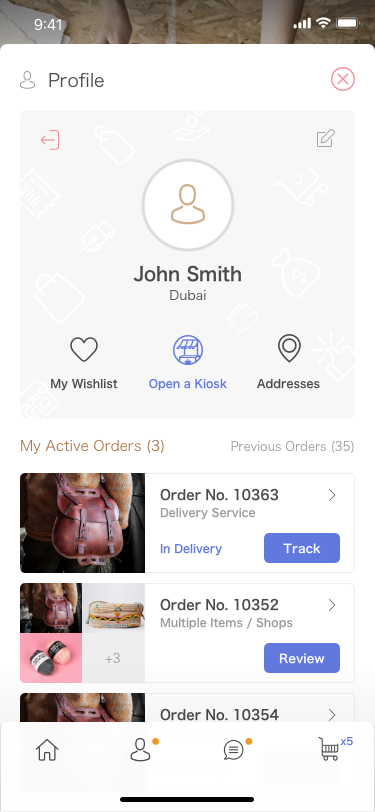
Text in this UI design:
Order No. 10354
Delivery Service
In Delivery
Track
Review
Order No. 10352
Multiple Items / Shops
+3
Order No. 10363
Delivery Service
In Delivery
Track
Previous Orders (35)
My Active Orders (3)
Addresses
Open a Kiosk
My Wishlist
Dubai
John Smith
Profile